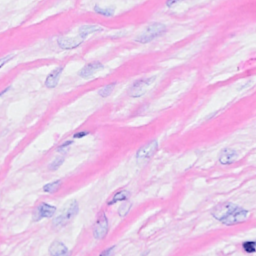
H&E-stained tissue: Breast